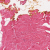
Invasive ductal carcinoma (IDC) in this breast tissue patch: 0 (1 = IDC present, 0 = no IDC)